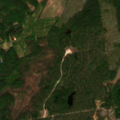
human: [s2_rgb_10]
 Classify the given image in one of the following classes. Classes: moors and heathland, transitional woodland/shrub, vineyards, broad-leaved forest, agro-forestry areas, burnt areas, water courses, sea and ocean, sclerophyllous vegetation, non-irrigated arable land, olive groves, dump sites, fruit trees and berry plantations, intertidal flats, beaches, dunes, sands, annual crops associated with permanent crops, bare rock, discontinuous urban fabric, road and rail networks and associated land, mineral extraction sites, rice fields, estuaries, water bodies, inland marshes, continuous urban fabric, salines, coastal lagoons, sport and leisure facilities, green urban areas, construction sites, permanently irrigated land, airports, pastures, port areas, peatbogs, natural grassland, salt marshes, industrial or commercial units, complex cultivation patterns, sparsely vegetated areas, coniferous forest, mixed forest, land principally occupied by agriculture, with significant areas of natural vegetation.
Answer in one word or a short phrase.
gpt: coniferous forest, transitional woodland/shrub